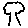
Label: tree